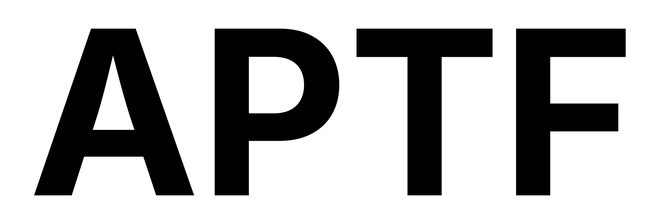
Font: Inter_Bold